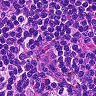
Metastatic tissue present: no